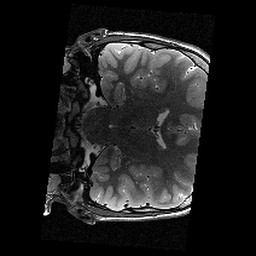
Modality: T2w
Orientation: coronal
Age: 13
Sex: male
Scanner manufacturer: siemens
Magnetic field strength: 3 T
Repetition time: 9.23 s
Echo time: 0.067 s